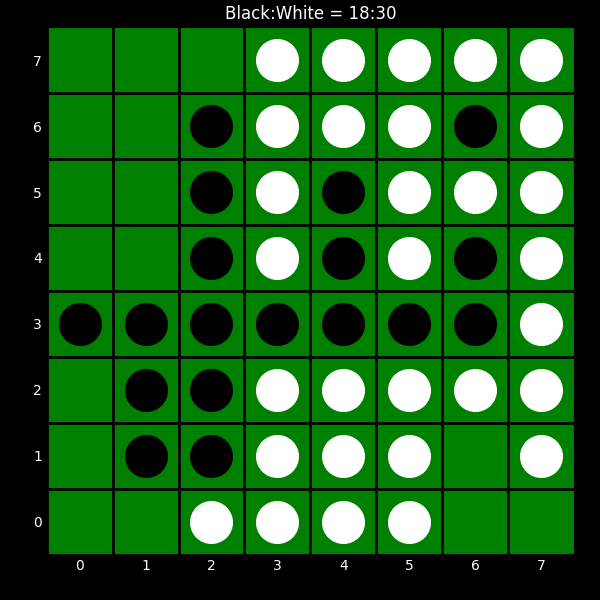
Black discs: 18
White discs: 30